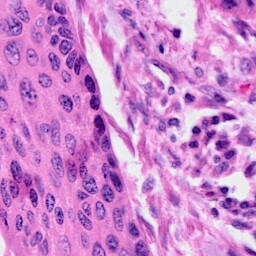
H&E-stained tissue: Cervix